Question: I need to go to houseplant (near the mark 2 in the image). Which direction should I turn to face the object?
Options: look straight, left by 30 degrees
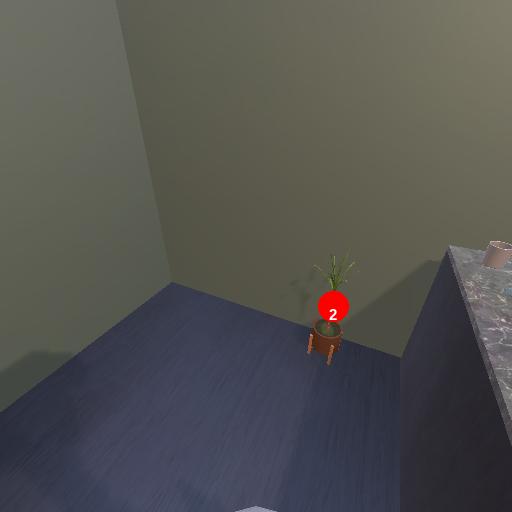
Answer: look straight